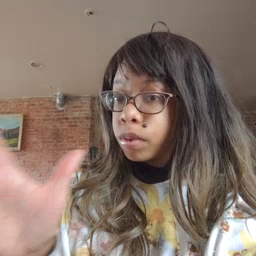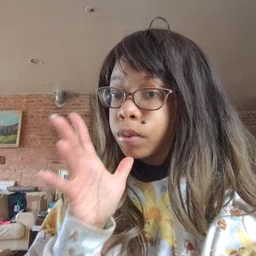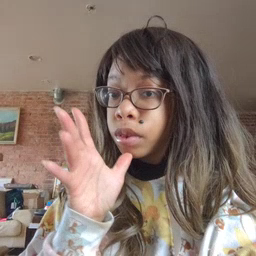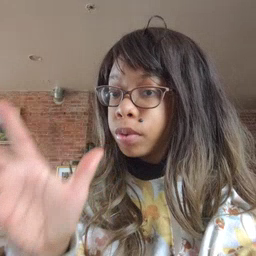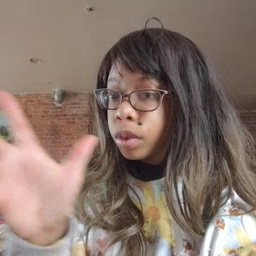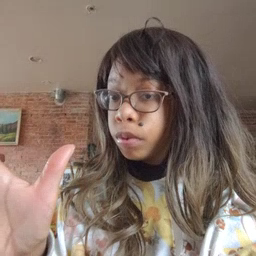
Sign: grandma